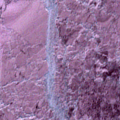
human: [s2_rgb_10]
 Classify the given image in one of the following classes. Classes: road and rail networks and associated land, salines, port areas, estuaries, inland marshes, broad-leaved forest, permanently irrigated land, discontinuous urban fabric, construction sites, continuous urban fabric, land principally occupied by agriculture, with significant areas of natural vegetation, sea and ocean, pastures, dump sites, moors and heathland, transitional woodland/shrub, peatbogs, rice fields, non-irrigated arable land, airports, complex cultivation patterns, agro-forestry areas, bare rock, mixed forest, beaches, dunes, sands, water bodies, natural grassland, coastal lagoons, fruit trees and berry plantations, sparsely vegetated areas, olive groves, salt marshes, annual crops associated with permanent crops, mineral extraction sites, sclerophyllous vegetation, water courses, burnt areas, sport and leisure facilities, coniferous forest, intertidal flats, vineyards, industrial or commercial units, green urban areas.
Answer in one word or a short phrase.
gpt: sea and ocean